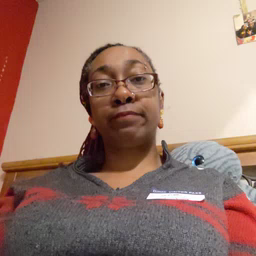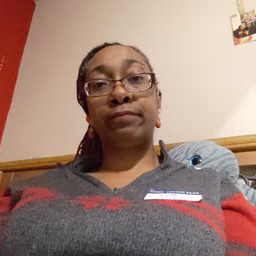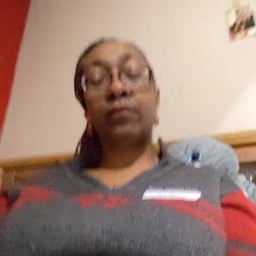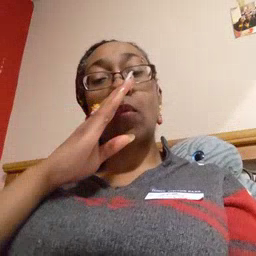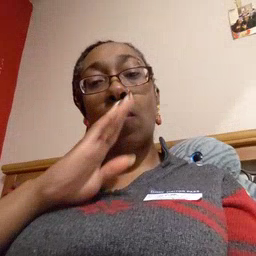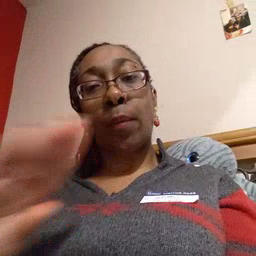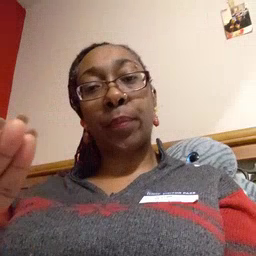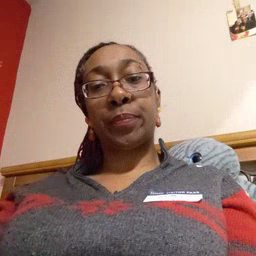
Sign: quiet